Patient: sex F, age 29
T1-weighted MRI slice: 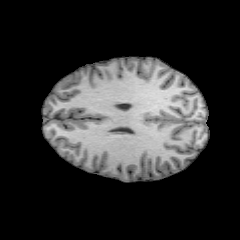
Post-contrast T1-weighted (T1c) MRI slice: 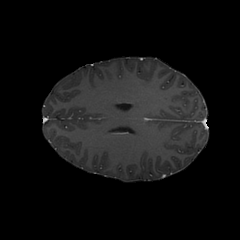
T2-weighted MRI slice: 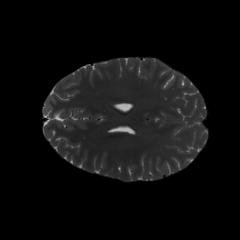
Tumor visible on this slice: no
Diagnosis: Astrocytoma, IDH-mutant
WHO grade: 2